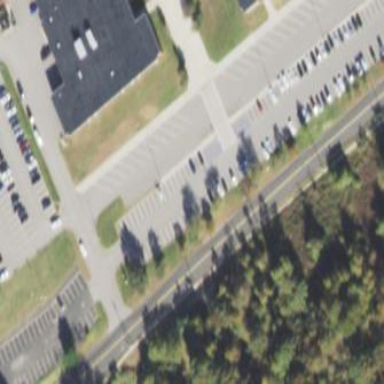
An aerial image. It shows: Parking area.